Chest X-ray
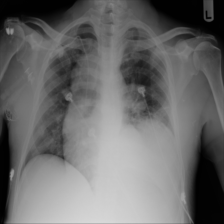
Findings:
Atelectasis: negative
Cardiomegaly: negative
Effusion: negative
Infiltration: negative
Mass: negative
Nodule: negative
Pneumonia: negative
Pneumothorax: negative
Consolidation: negative
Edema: negative
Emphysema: negative
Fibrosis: negative
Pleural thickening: negative
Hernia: negative